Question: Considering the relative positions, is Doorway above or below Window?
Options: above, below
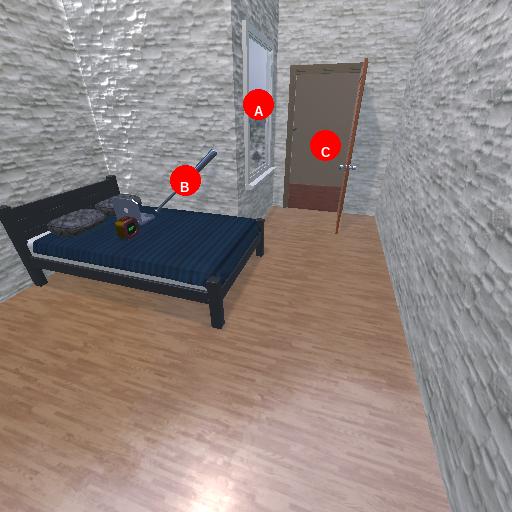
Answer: above